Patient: sex M, age 45
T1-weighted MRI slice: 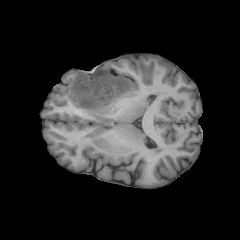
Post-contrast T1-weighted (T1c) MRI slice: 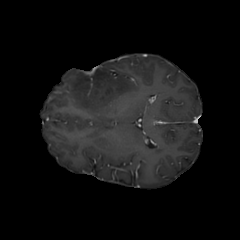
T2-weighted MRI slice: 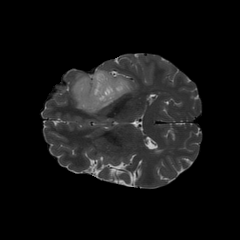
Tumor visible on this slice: yes
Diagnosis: Oligodendroglioma, IDH-mutant, 1p/19q-codeleted
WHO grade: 2